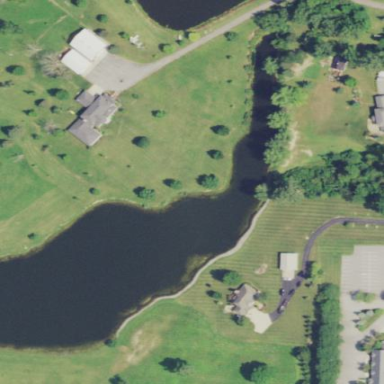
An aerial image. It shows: Pond surrounded by natural water.